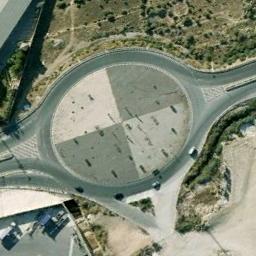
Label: roundabout